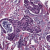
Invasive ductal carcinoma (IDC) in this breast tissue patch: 1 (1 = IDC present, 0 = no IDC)